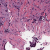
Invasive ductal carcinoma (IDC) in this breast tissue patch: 1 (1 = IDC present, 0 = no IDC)